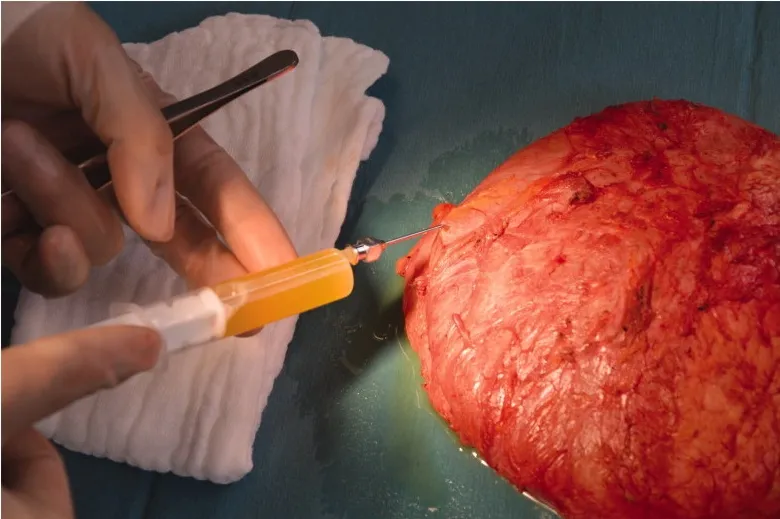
Aspiration of intracapsular seroma fluid after explantation of the intact capsule containing the implant.
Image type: medical_photograph (other_medical_photograph)